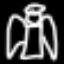
Label: angel